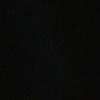
Label: space